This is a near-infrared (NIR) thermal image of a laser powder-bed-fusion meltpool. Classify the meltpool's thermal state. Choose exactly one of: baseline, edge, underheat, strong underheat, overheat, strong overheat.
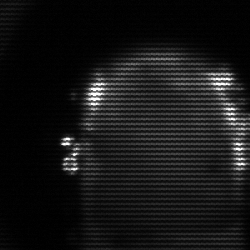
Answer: baseline